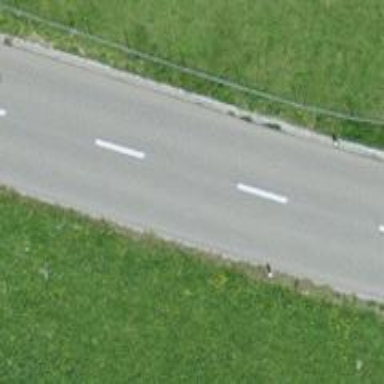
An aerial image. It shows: Tertiary road with asphalt surface and lane markings.